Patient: sex M, age 71
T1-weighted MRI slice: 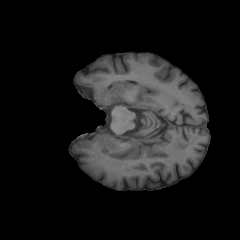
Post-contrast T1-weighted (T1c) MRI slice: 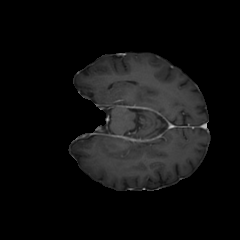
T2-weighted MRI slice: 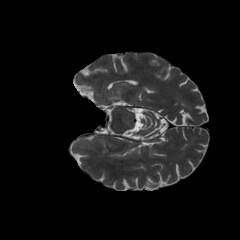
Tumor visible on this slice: no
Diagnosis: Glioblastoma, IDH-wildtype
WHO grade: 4